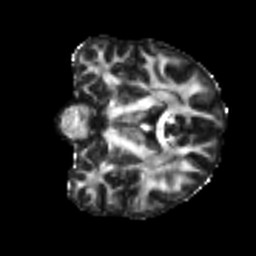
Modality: FA
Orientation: coronal
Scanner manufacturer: siemens
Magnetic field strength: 3 T
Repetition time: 4 s
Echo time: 0.0594 s